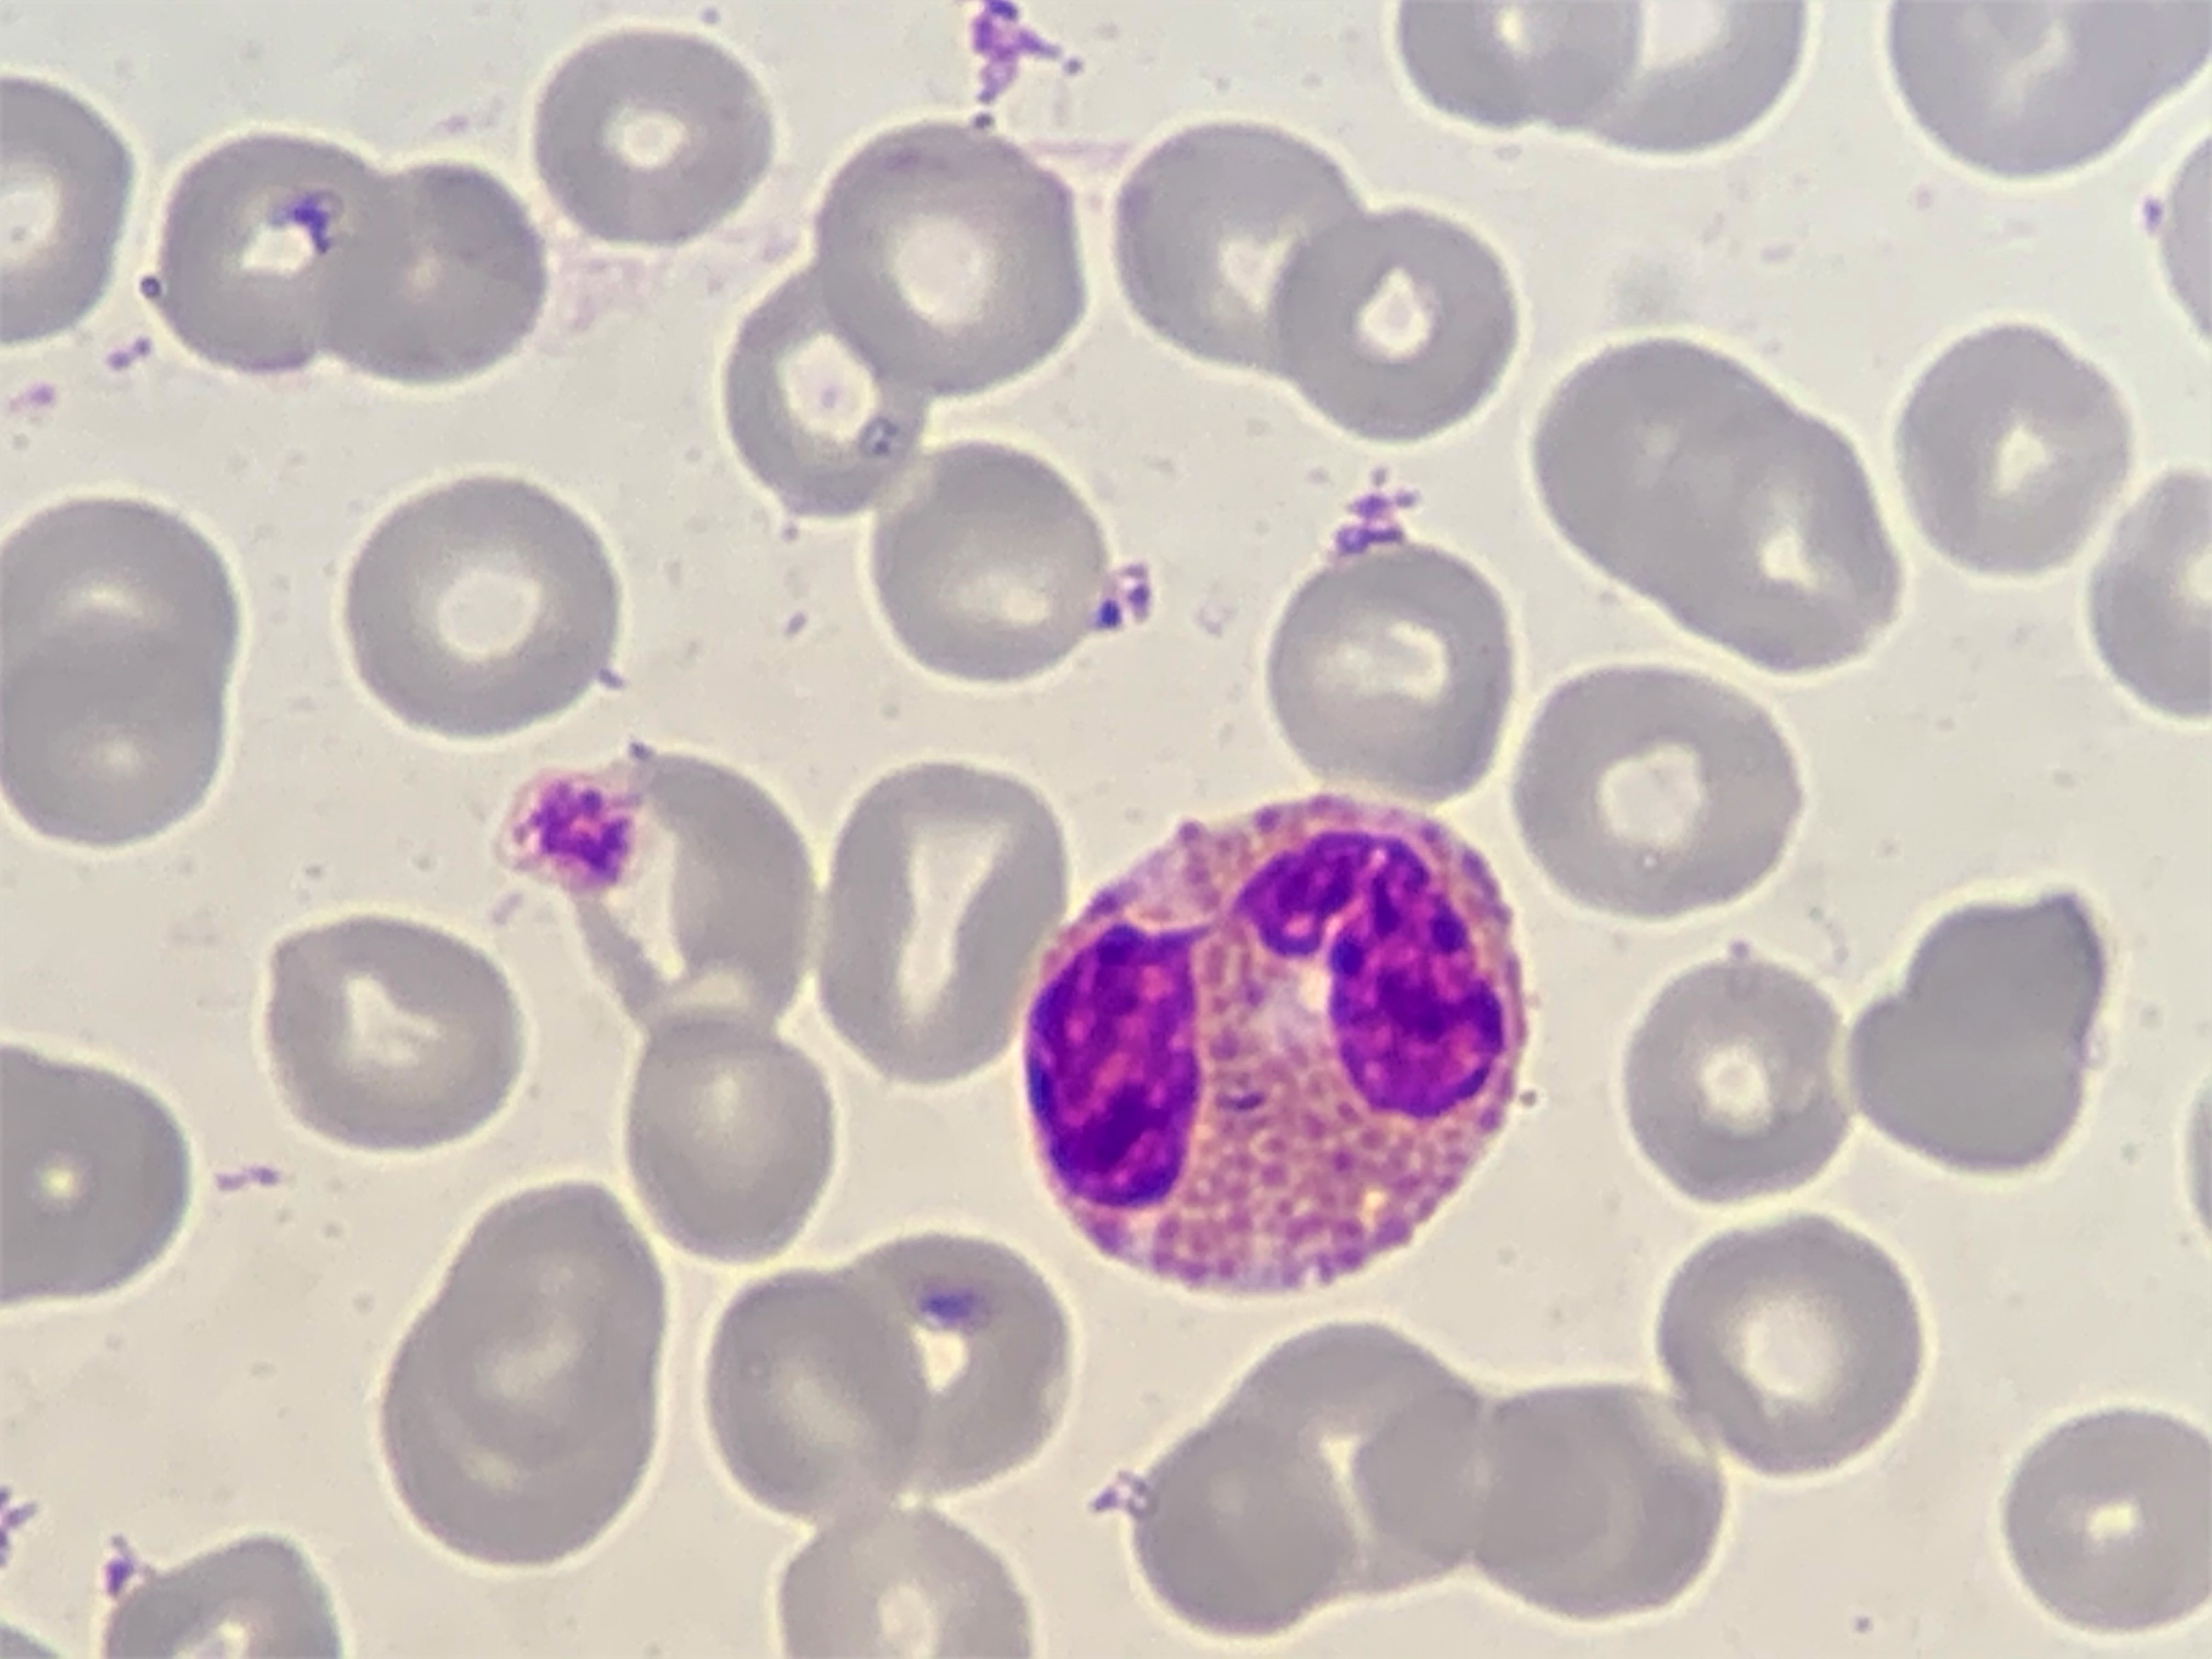
Cell type: EOSINOPHILS